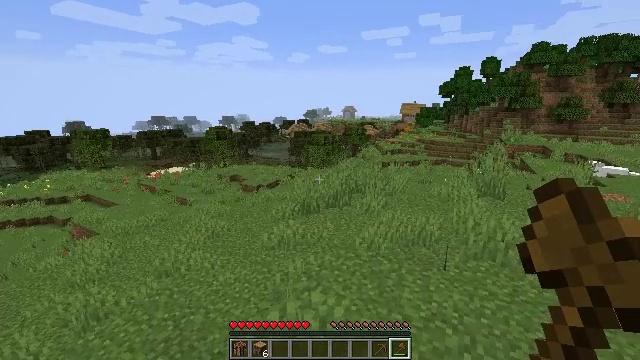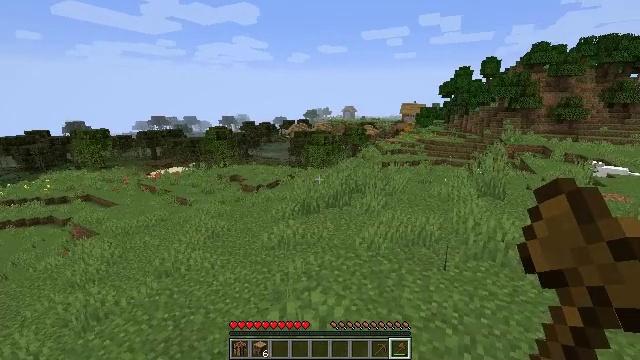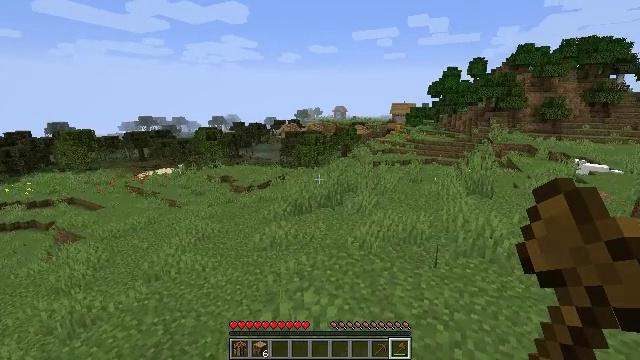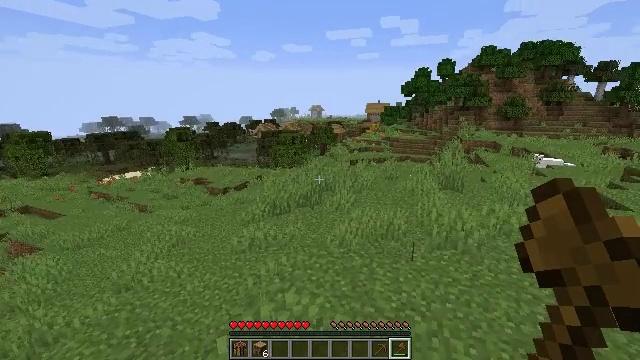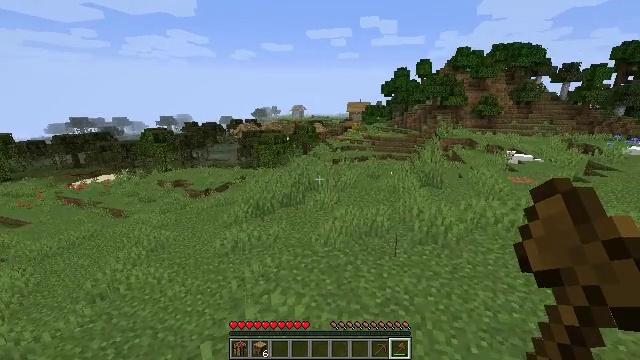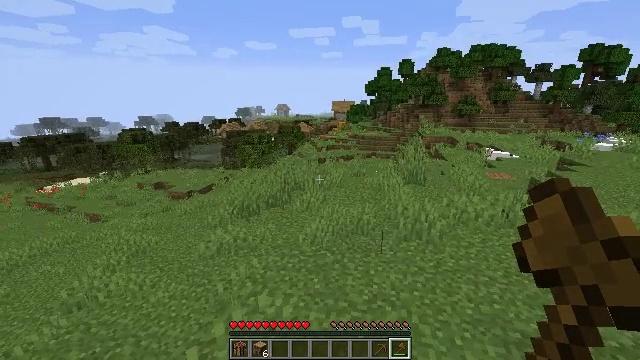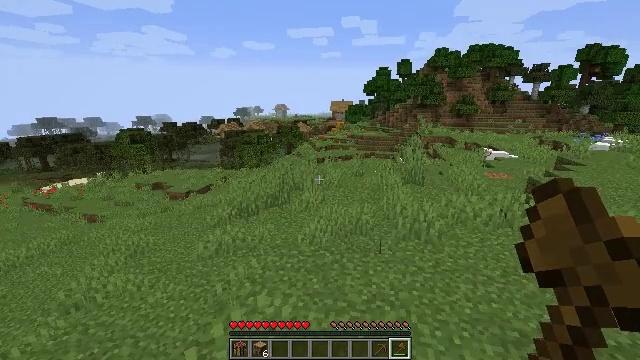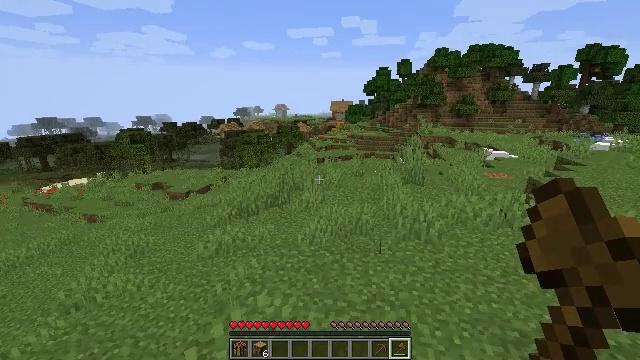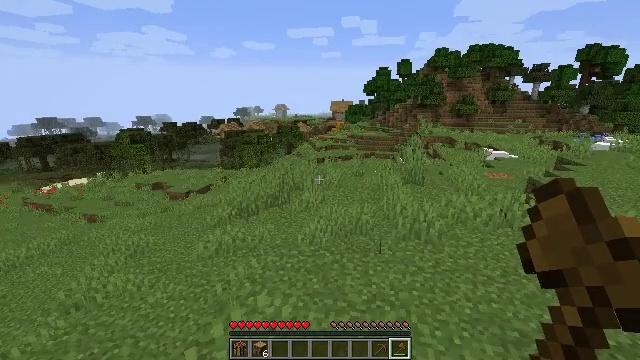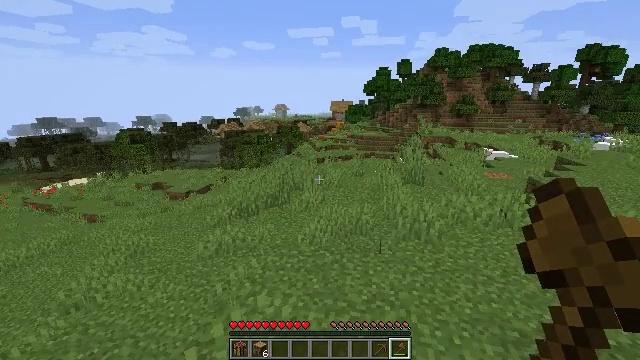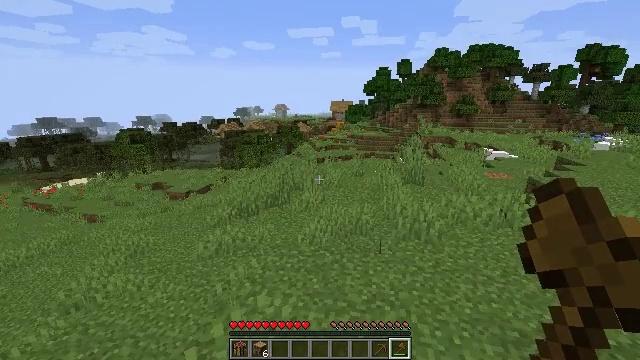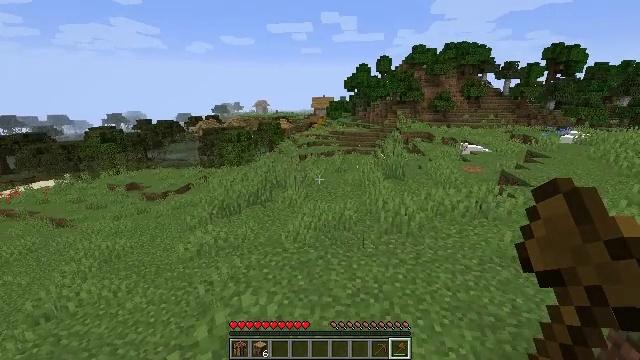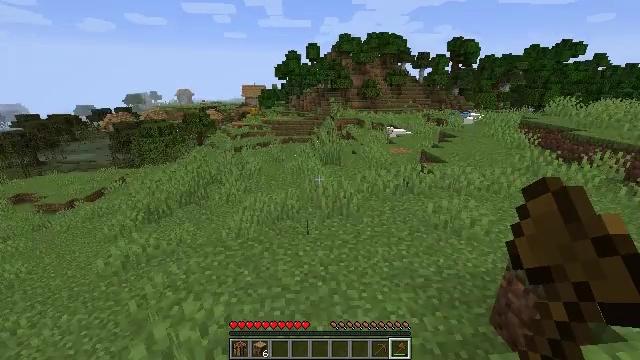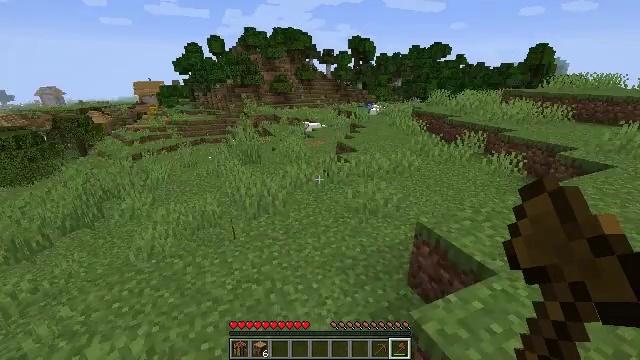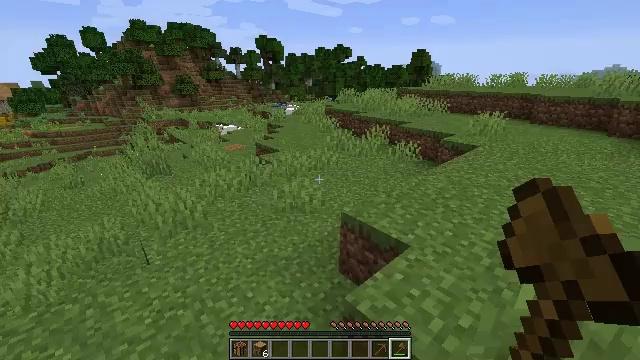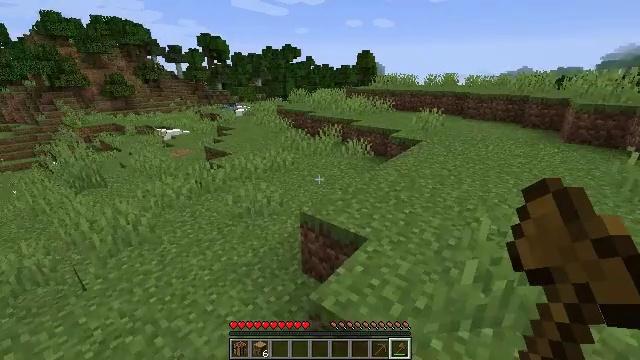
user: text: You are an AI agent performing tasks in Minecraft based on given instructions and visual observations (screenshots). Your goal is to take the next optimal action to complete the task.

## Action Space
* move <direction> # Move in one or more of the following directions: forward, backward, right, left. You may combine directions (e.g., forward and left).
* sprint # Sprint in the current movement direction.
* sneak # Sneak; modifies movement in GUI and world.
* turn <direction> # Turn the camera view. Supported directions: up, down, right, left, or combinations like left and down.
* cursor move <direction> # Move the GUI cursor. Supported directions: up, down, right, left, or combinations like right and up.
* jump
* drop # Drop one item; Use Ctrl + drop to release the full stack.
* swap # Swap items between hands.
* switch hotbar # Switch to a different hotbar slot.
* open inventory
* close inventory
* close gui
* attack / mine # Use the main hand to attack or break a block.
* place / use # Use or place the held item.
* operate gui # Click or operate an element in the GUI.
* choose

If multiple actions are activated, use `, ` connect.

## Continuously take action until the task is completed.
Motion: motion action
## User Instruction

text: Remove the tall grass to clear the area.
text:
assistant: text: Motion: no_op
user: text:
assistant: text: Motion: turn right
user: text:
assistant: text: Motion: turn right
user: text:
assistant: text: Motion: turn right
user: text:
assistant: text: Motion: turn right
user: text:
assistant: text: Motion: no_op
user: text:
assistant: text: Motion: no_op
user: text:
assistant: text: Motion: no_op
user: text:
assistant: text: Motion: no_op
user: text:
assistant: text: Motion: no_op
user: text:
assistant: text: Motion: turn right
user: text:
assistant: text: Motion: turn right and down
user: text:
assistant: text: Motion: turn right
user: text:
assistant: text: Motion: turn right
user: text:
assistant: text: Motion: turn right
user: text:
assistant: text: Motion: turn right
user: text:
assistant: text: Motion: move forward, turn right
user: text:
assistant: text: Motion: move forward, turn right
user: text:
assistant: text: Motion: move forward
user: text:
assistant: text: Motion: move forward
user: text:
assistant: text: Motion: move forward
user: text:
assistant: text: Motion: move forward
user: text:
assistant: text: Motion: move forward
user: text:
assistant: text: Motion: move forward, sprint, turn right
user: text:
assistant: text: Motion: move forward, sprint, turn right and down
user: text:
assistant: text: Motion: move forward, sprint, turn right
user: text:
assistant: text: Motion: move forward, sprint, turn right and up
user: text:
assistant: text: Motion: move forward, sprint, turn right and up
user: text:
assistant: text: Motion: move forward, turn right and up
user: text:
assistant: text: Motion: move forward, jump